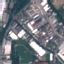
Land use / land cover class: Industrial